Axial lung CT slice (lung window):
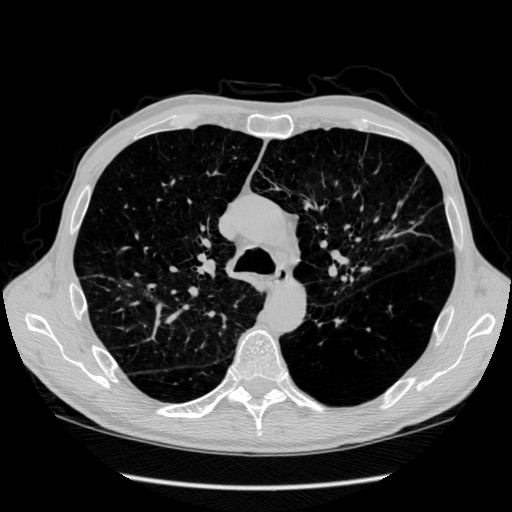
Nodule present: no